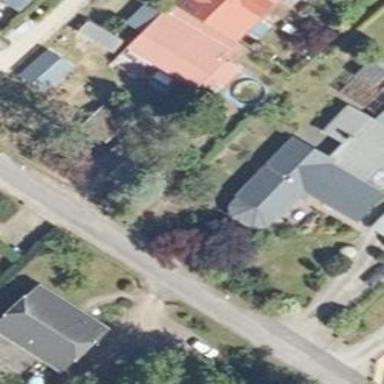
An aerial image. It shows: Bungalow with gabled roof.